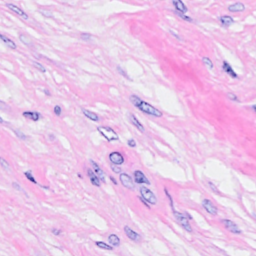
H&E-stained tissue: Breast